Field crop: maize
Growth stage: 2
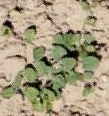
Species: convolvulus